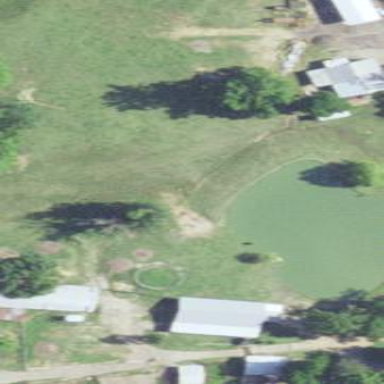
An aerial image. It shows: Pond with natural water.